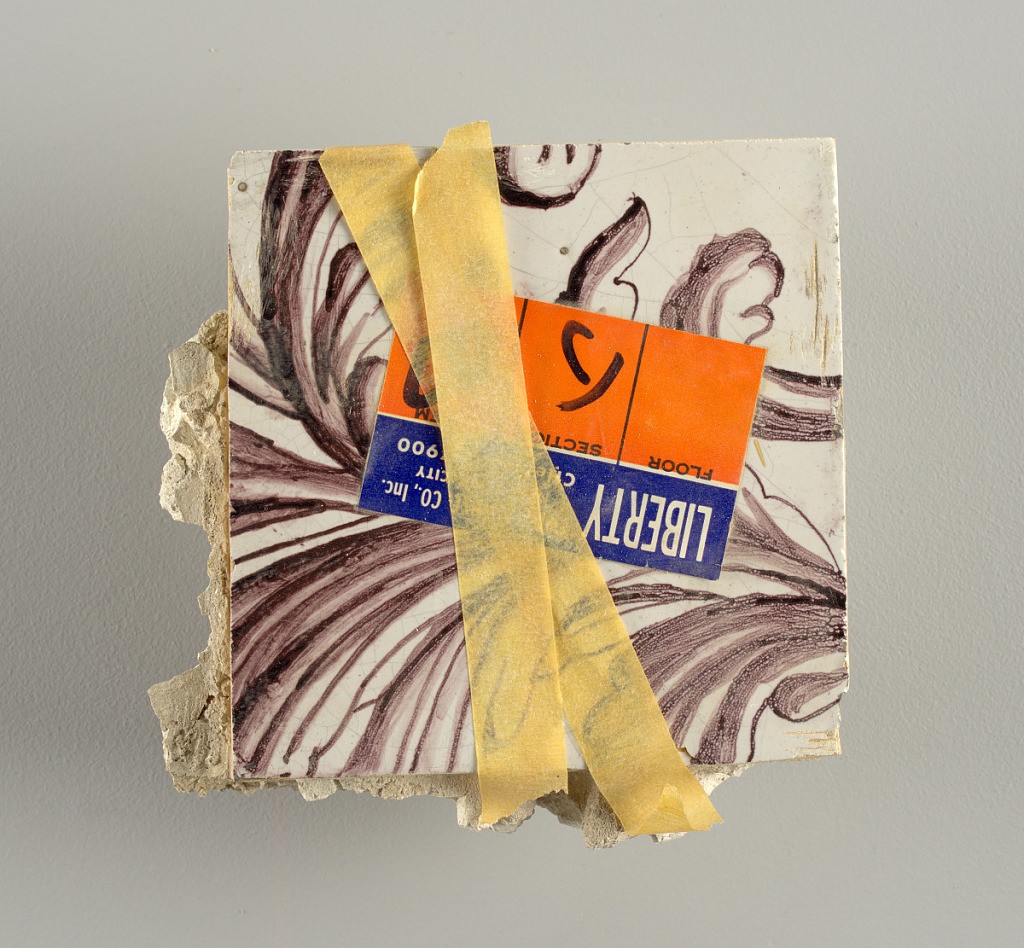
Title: Wall facing
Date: ca. 1725
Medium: tin-glazed earthenware, underglaze
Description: Two vertical rectangles, twenty-three tiles high.  A) Nine tiles wide at top; seven tiles wide at bottom.  B) Ten and one-half tiles wide.

Arabesque design of foliage.  A) with centered figure of Justice under a canopy.  B) with centered urn.